Question: I've registered to IBM Cloud Lite yesterday and my first, and only, app deployed was Node-RED App. But, when I select Cloud Foundry to configure the Deployment Automation, I receive the following message: "This option isn't available for your account type. Upgrade your account to continue."
.
And this stops me from continuing the configuration.
I configured the app details as follows:
- - -
And the Service Details as:
- - -
Any suggestions on how to handle this?
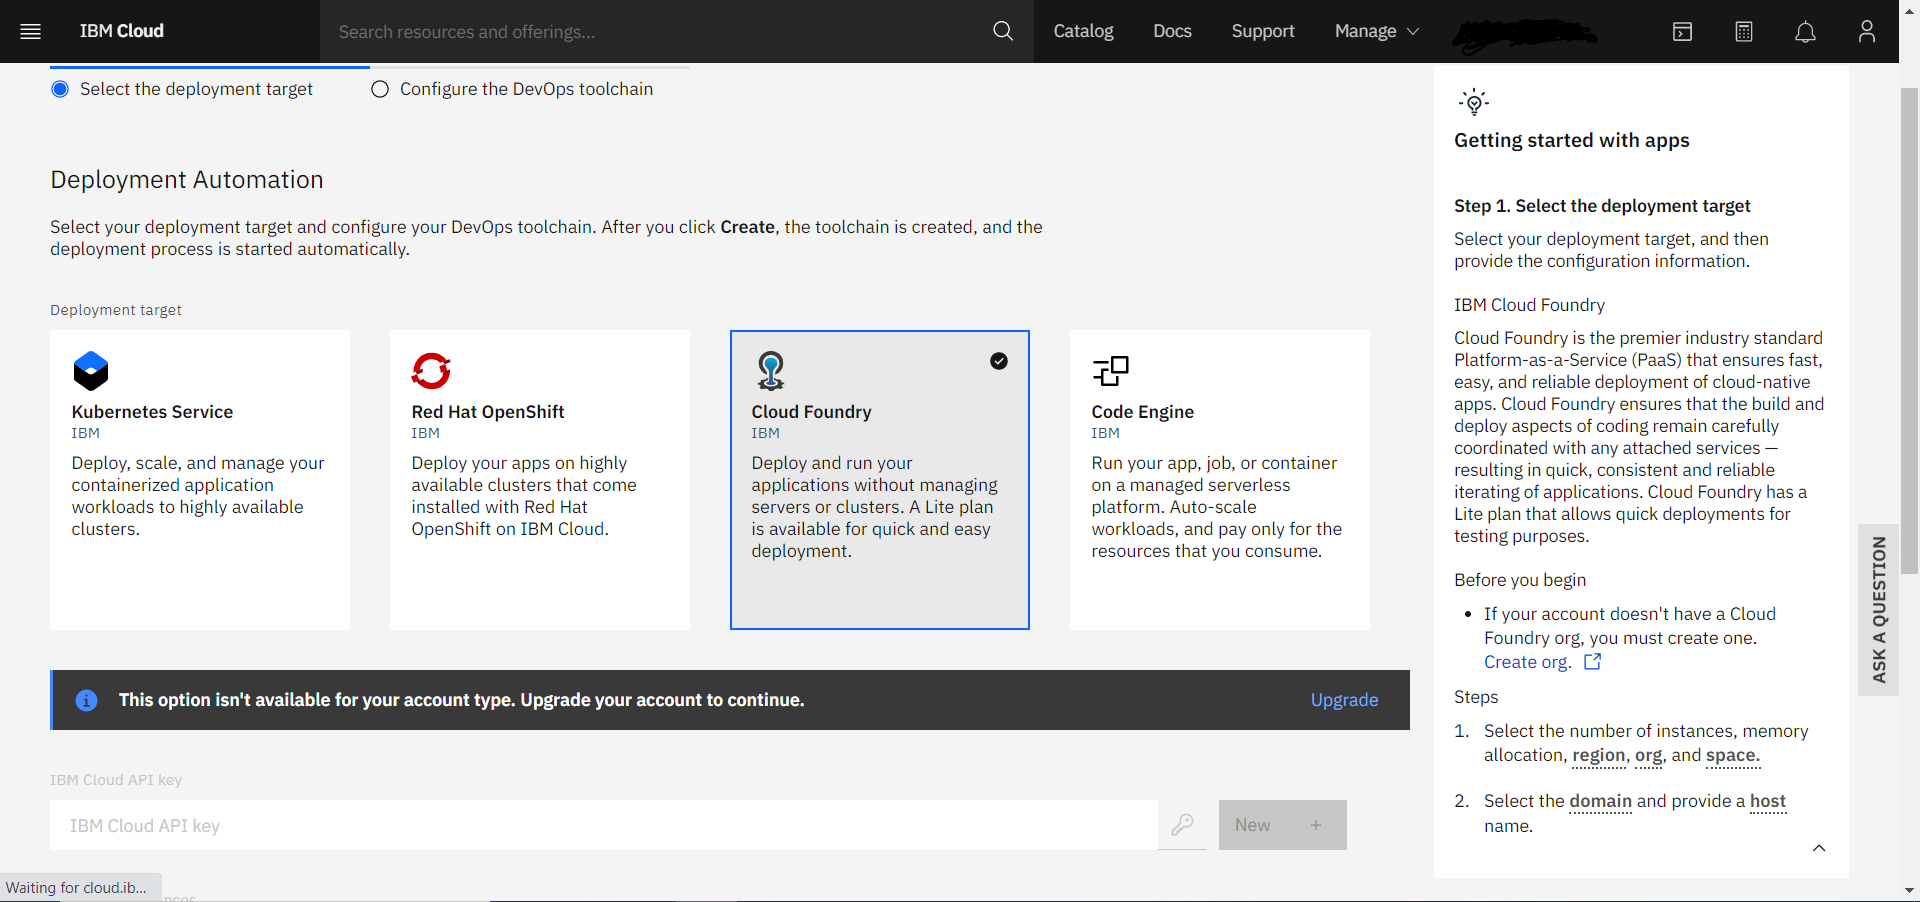
Answer: It appears that IBM has changed what is available for Lite accounts created after 12th August 2021. You no longer get any Cloud Foundry memory so it will not be possible to run Node-RED without signing up for a paid account.
You may want to look at when the billing kicks in on the paid account to see if it's possible to run Node-RED under those limits, but I have not tried.
Account information <URL>